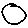
Label: circle